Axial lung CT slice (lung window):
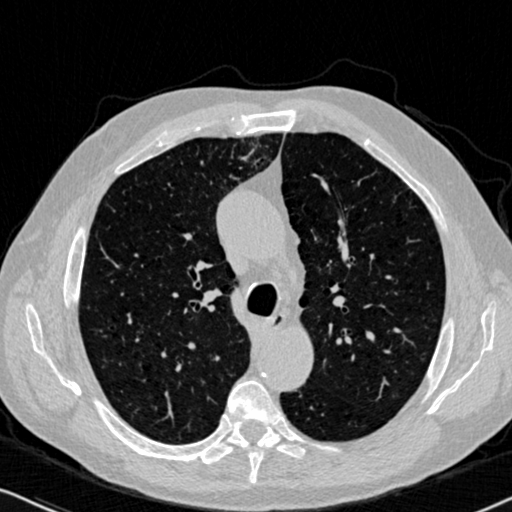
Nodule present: no